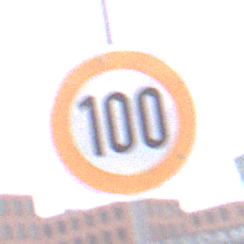
Verkehrszeichen: Geschwindigkeit100
Umgebung: Outdoor, Urban
Tageszeit: MorningAfternoon
Wetter: Overcast
Licht: Natural
Jahreszeit: NotSpecified
Kontrast: LowContrast